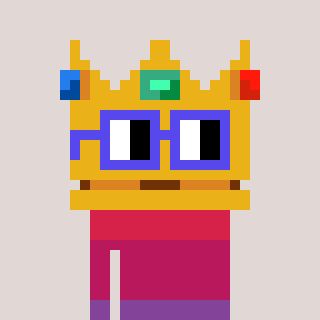
a pixel art character with square blue glasses, a crown-shaped head and a grayscale-colored body on a warm background